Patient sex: M
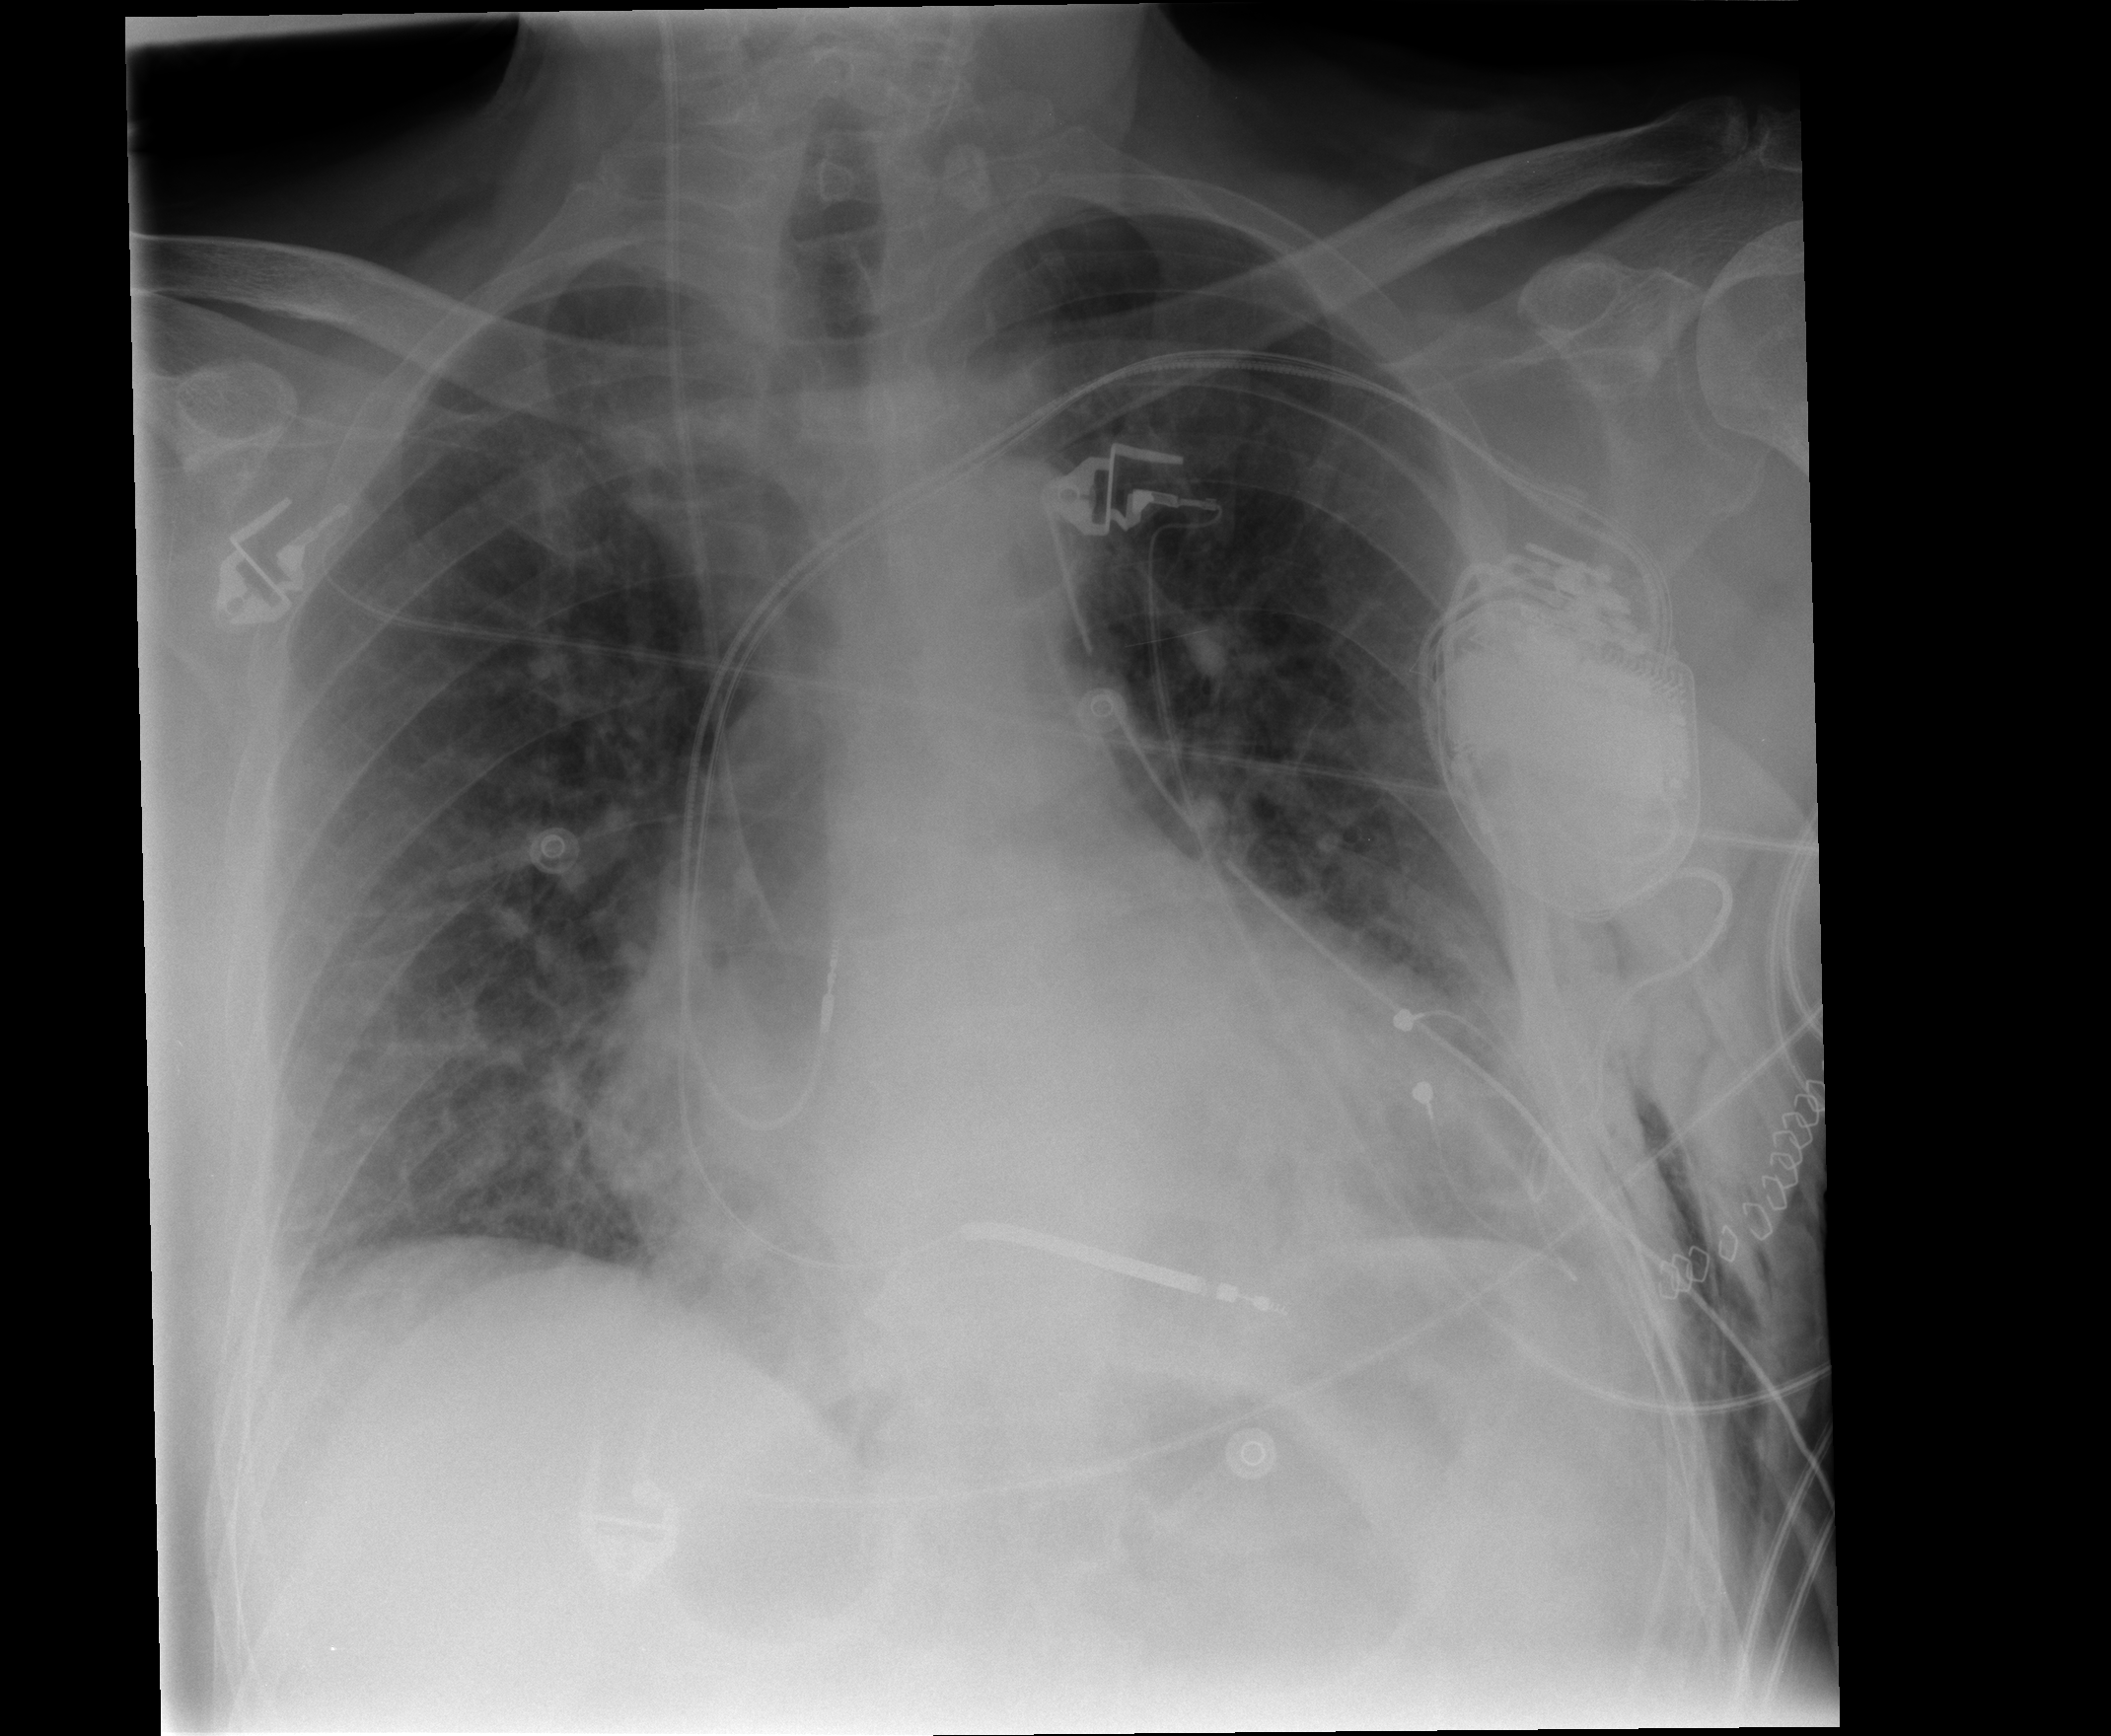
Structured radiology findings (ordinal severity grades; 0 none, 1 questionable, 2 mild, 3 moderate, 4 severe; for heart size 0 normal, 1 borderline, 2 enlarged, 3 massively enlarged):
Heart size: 2
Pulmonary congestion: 3
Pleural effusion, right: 0
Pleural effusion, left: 2
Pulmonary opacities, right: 0
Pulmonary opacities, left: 0
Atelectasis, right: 2
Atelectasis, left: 2